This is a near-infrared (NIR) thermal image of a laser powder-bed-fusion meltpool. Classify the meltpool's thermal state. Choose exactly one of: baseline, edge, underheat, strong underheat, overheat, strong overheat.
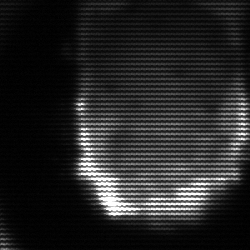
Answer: baseline